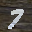
Label: 7